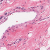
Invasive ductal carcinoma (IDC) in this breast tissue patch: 0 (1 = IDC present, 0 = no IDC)